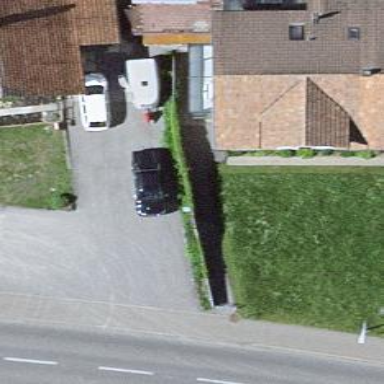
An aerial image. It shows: Hedge barrier.